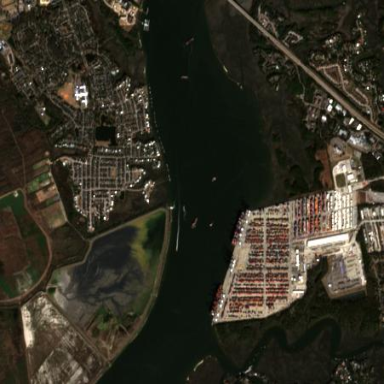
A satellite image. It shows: Industrial area designated as port.